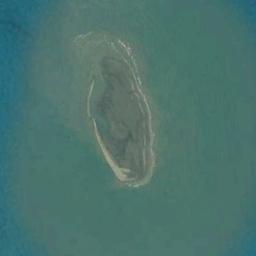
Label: island